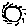
Label: sun